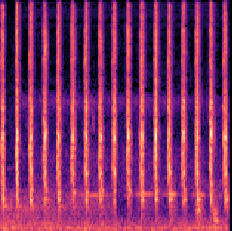
Sound class: Clock tick